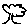
Label: tree